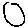
Label: circle